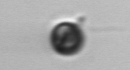
Label: Dinophyceae